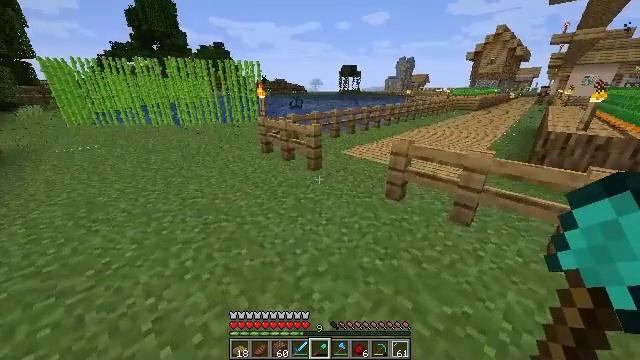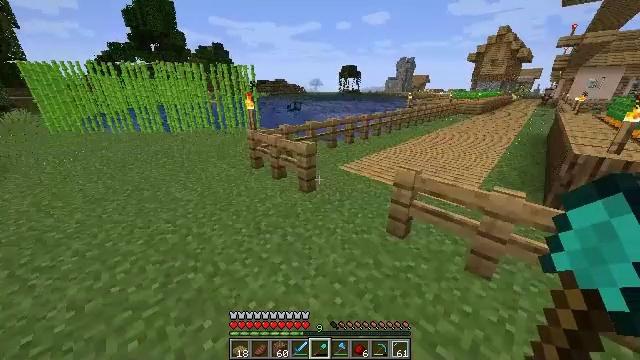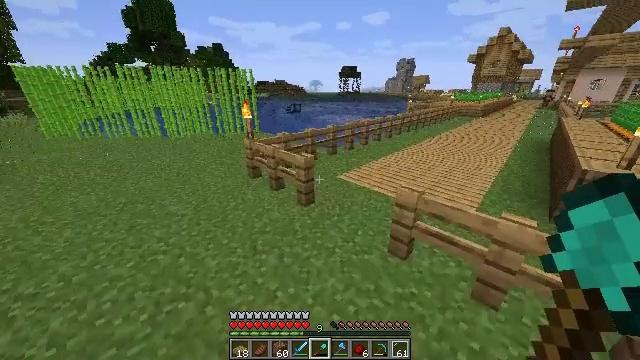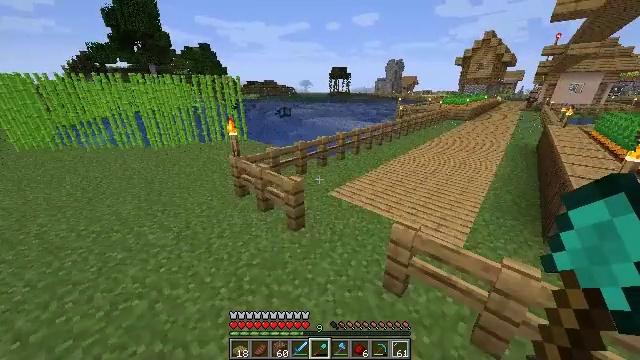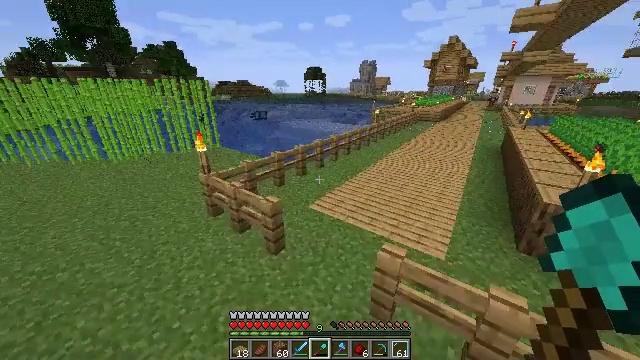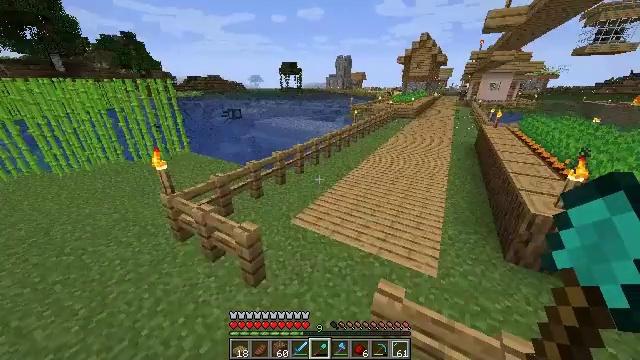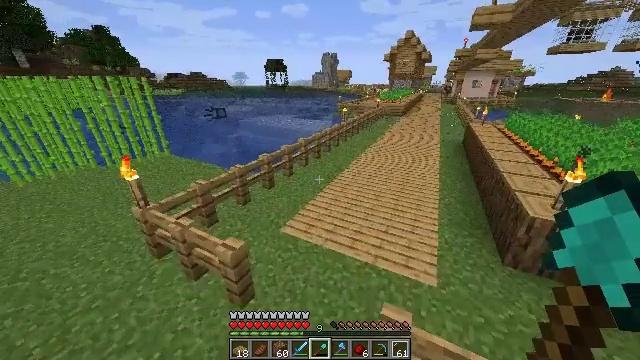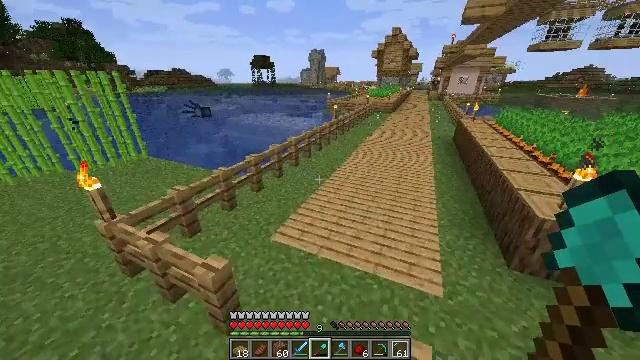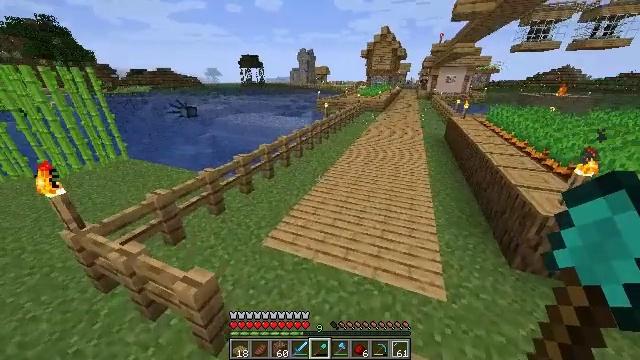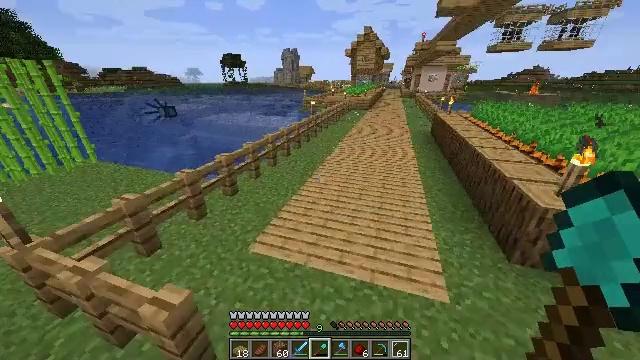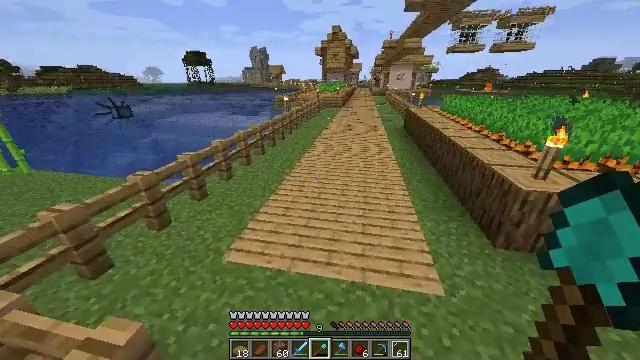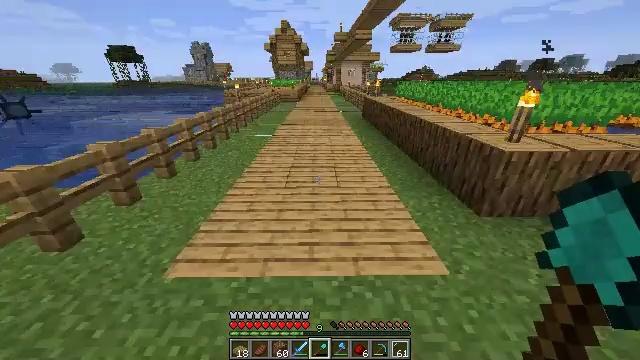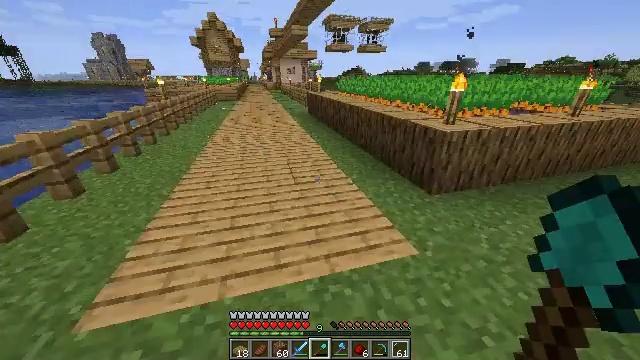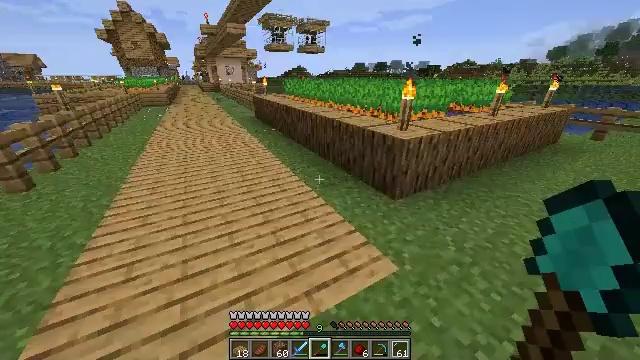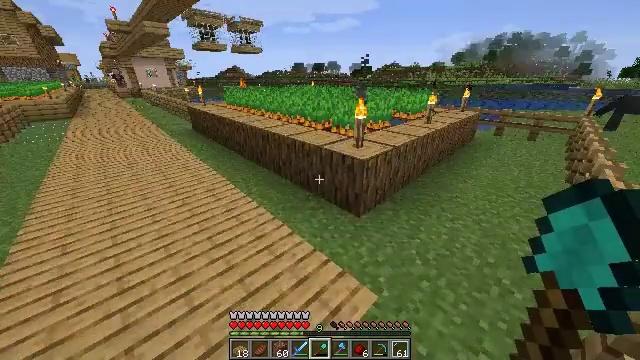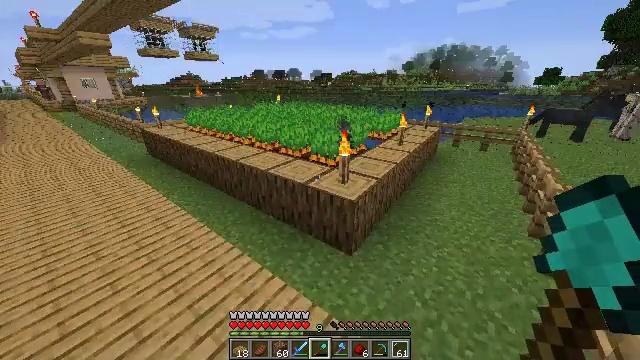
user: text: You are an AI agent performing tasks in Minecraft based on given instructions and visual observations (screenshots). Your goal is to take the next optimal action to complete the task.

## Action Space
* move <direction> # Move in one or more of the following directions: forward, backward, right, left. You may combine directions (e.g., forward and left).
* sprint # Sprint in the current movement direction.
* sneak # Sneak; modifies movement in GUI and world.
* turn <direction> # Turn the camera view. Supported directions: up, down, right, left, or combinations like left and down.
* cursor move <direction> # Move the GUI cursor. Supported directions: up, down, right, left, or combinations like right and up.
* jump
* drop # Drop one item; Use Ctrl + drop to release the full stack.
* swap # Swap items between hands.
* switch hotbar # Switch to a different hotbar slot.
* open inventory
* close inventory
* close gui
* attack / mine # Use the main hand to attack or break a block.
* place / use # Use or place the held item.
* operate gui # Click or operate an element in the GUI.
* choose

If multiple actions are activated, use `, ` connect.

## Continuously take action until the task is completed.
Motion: motion action
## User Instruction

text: Dig up carrots from the soil.
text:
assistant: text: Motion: move forward, jump
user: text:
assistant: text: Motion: move forward, jump
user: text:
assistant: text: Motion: move forward, turn right, jump
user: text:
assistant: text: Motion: move forward, turn right, jump
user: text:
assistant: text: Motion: move forward, sprint, turn right and down, jump
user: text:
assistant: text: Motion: move forward, sprint, turn right, jump
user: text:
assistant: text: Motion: move forward, sprint, turn right, jump
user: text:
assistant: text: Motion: move forward, sprint, turn right, jump
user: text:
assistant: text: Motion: move forward, turn right, jump
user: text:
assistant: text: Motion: move forward, turn right, jump
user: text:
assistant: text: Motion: move forward, turn right, jump
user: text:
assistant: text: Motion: move forward, sprint, turn right, jump
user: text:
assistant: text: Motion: move forward, sprint, turn right, jump
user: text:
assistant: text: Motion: move forward, sprint, turn right, jump
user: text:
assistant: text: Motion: move forward, sprint, turn right and up, jump
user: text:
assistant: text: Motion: move forward, turn right and up, jump
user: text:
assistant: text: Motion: move forward, turn right, jump
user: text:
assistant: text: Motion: move forward, turn right, jump
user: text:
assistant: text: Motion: move forward, turn right, jump
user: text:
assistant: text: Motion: move forward, turn right, jump
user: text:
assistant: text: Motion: move forward, jump
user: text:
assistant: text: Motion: move forward, jump
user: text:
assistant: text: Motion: move forward, sprint, jump
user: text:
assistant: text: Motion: move forward, sprint, turn right and down, jump
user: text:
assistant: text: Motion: move forward, sprint, turn right and down, jump
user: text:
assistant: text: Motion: move forward, turn right and down, jump
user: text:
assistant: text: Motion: move forward, turn right and down, jump
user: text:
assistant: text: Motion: move forward, turn right and down, jump
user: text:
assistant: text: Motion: move forward, turn right and down, jump
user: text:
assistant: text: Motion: move forward, turn right and down, jump